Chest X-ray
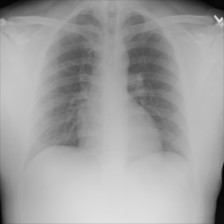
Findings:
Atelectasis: negative
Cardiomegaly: negative
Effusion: negative
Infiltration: negative
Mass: negative
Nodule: negative
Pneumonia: negative
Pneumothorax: negative
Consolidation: negative
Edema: negative
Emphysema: negative
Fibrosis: negative
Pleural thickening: negative
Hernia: negative